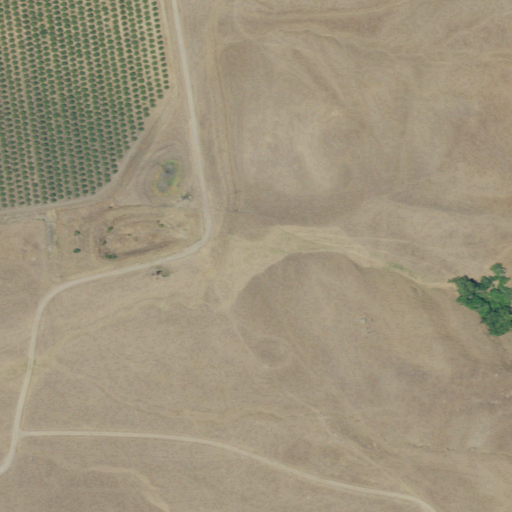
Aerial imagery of valley in California named Fig Tree containing grassland, cultivated crops, and shrub